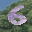
Label: 6